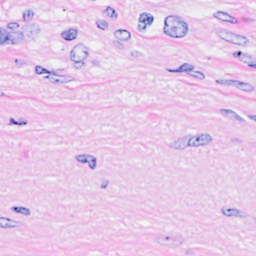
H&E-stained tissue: Breast